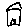
Label: house